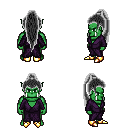
a pixel art fantasy rpg character, male body template, orc, green skin, purple robe, magenta pants, gray extra-long topknot hairstyle, gold boots, four views (front, back, left, right), 2x2 character sprite sheet, small pixel art, hard edges, no anti-aliasing